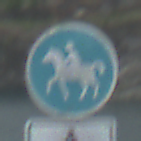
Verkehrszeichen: Reitweg
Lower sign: EinspurigeFahrzeugeFrei3
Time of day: MorningAfternoon
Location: Outdoor (Nature)
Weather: PartlyCloudy
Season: NotSpecified
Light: Natural